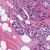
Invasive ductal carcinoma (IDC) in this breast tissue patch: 1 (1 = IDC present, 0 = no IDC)